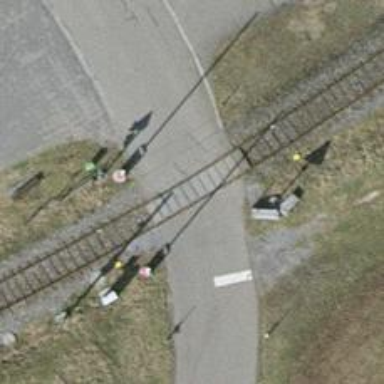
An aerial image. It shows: Railway level crossing.